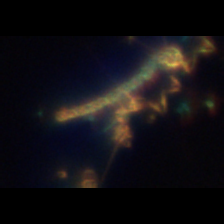
Taxon: Chaetoceros
Group: Diatoms